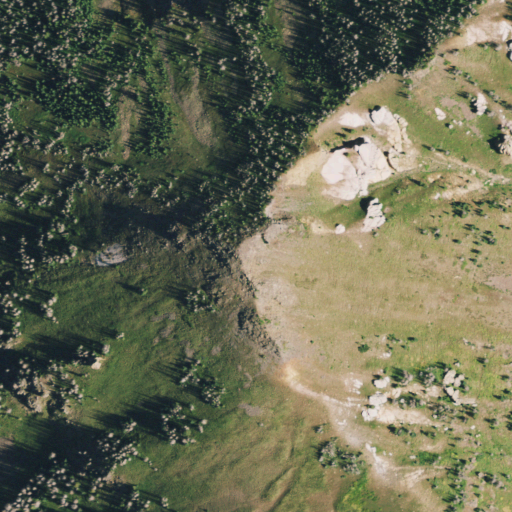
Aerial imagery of mountain in Colorado named Chama Peak containing grassland, evergreen forest, and deciduous forest